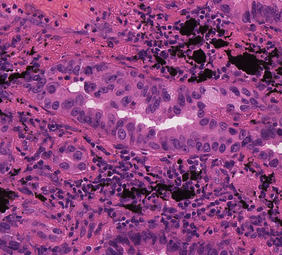
Tumor epithelial tissue: yes
Tumor-associated stroma tissue: yes
Normal tissue: no